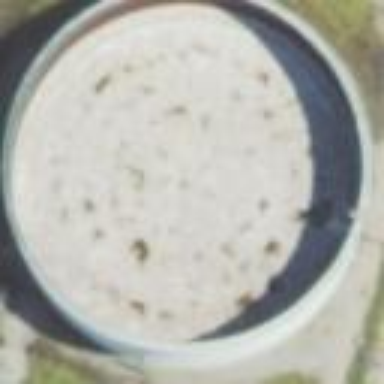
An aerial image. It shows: Storage tank which is man-made.